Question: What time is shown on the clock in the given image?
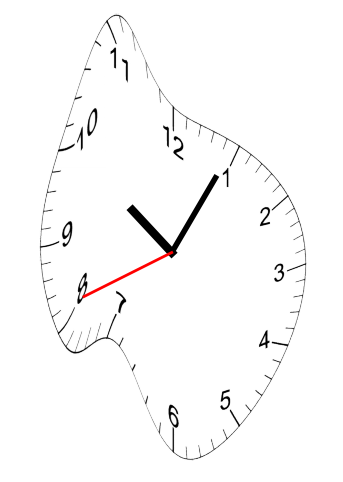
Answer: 10:04:41